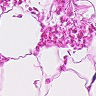
Metastatic tissue present: no